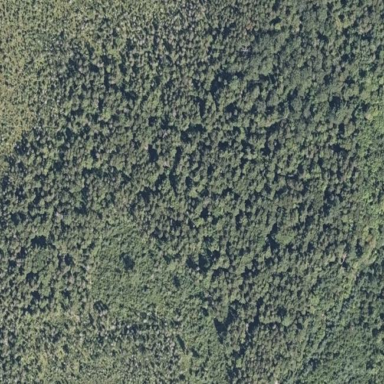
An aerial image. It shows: Forest area with mix of leaf types and cycles.